Question: Sometimes I get this error with Haneke library and Swift.
Here is a screenshot of the error:

This doesn't happen every time I open the app.
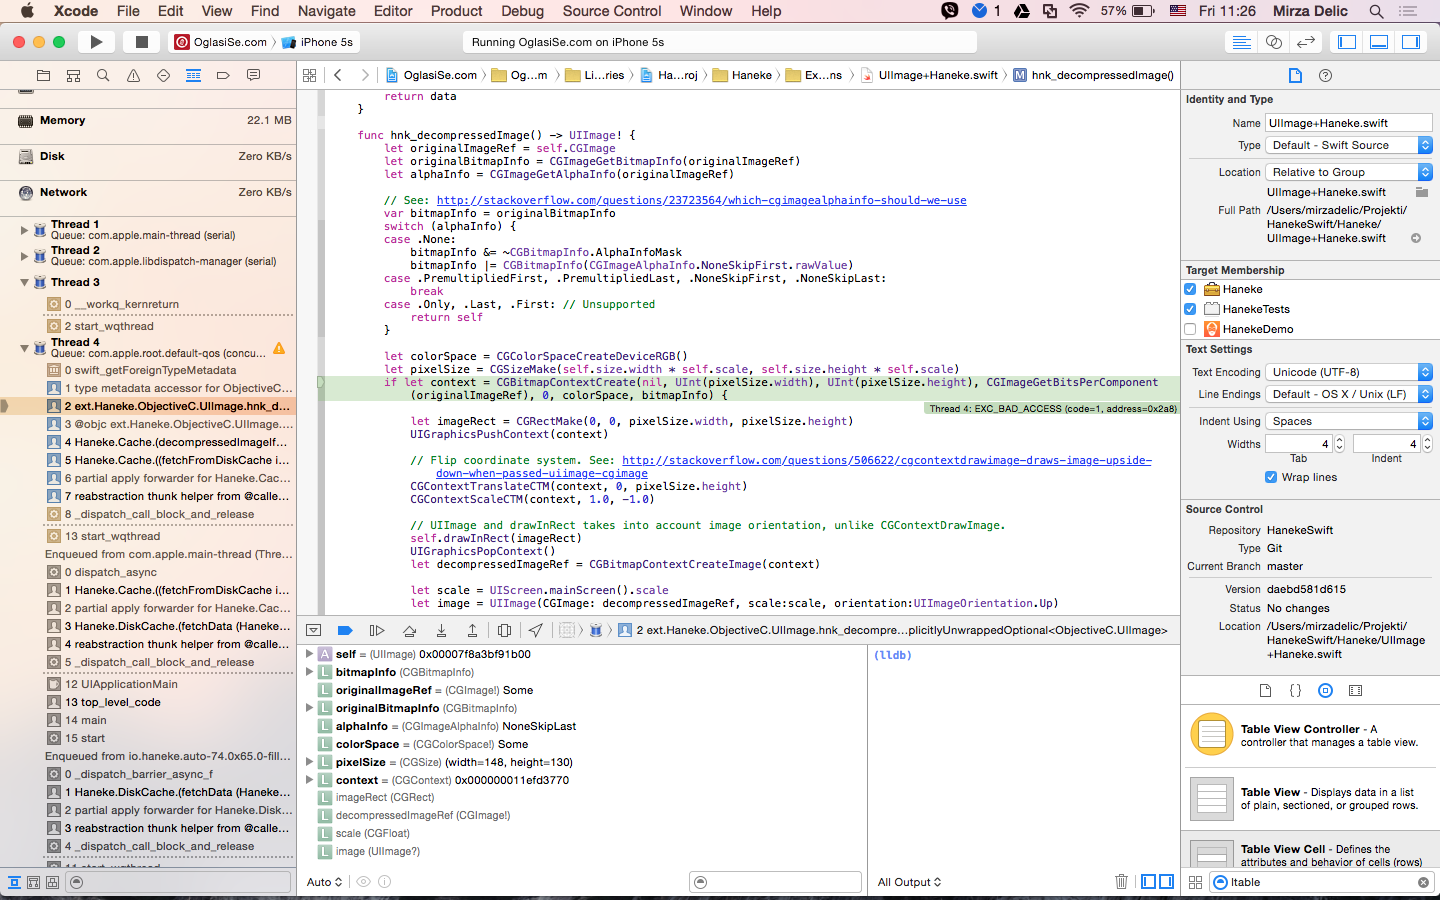
Answer: A new version of the Haneke library fixed this error.